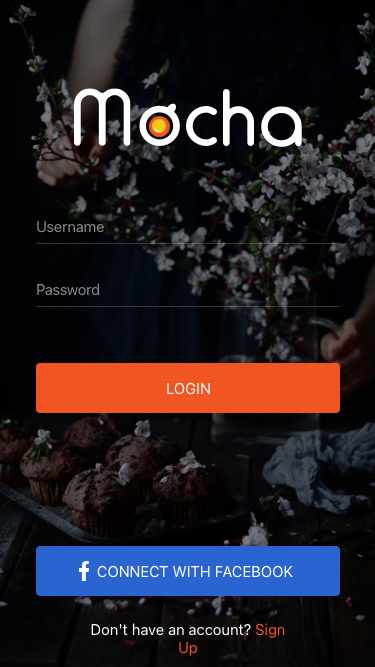
Text in this UI design:
Don't have an account? Sign Up
Username
Password
login
Connect with facebook